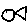
Label: fish